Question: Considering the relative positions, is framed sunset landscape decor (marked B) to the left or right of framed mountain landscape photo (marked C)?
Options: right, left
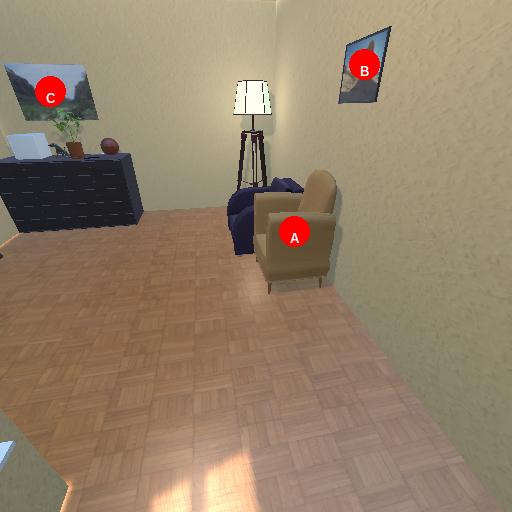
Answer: right